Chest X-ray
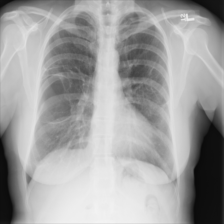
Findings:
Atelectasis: negative
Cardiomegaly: negative
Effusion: negative
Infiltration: negative
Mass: negative
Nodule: negative
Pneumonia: negative
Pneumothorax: negative
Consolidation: negative
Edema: negative
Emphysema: negative
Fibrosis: positive
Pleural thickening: negative
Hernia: negative